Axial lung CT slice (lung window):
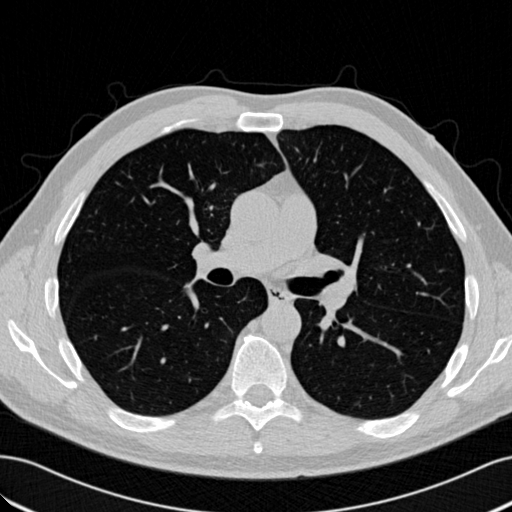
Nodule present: no